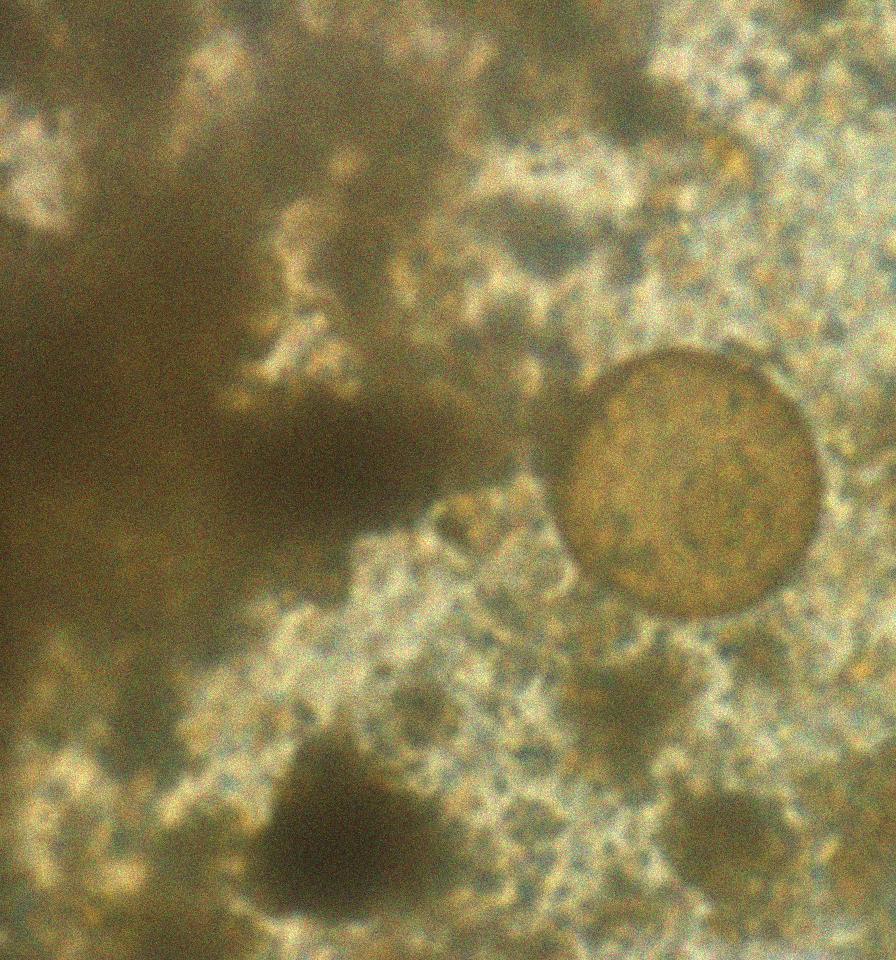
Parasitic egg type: Hymenolepis diminuta